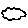
Label: cloud